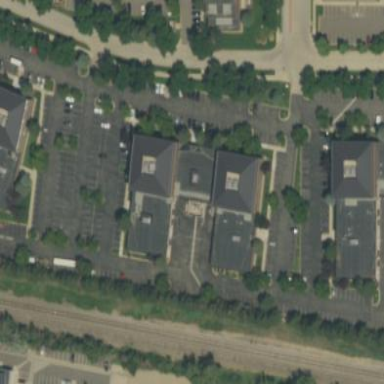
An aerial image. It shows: Office building.